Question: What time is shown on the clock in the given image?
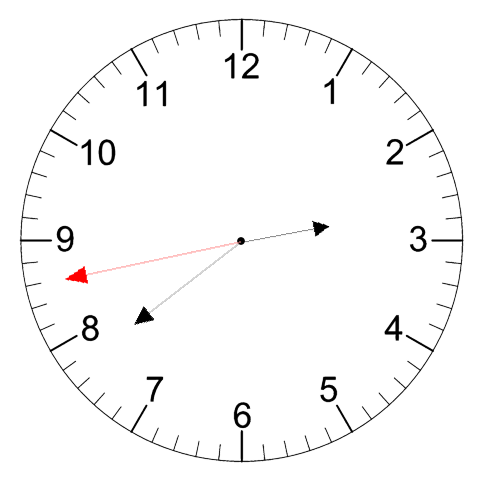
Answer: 02:38:43